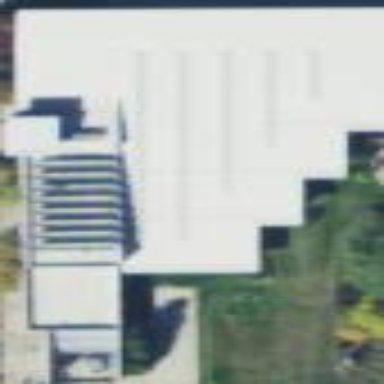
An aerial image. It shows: Building that serves as library.